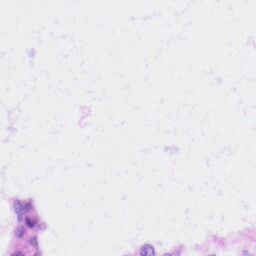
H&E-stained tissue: Liver